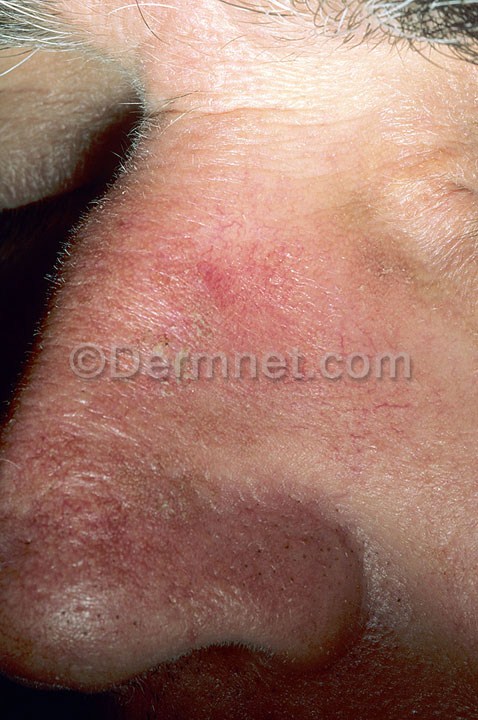
Disease: Actinic Keratosis Basal Cell Carcinoma and other Malignant Lesions